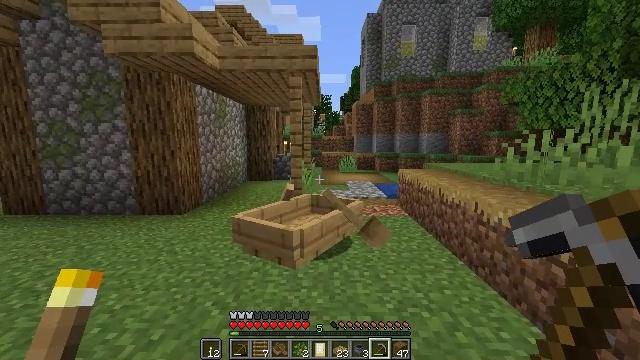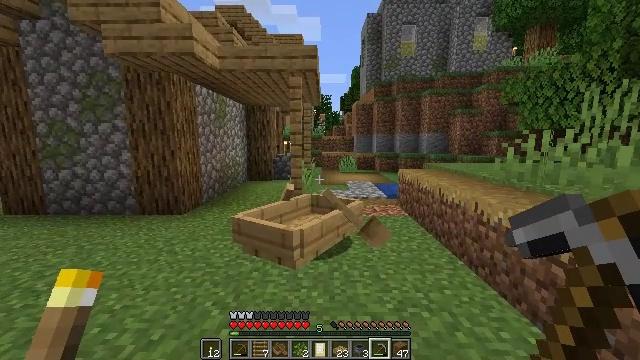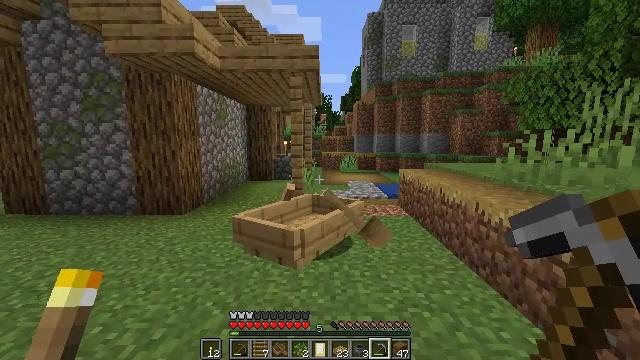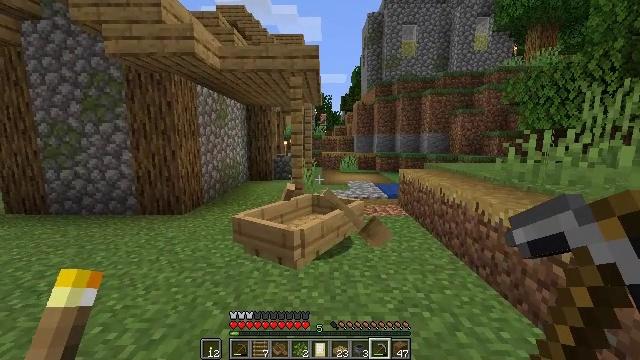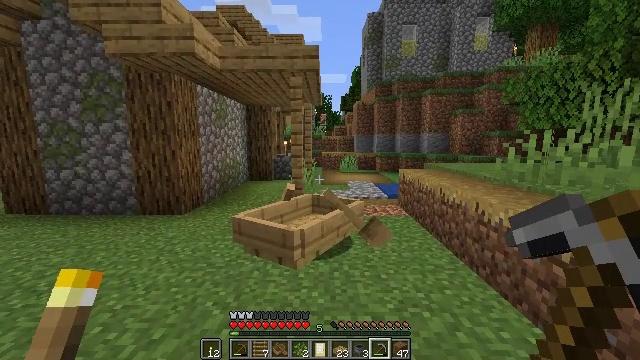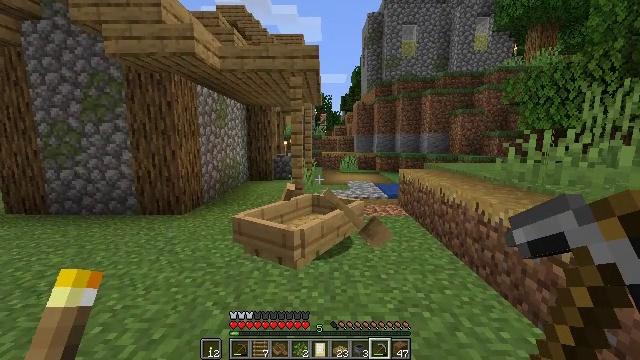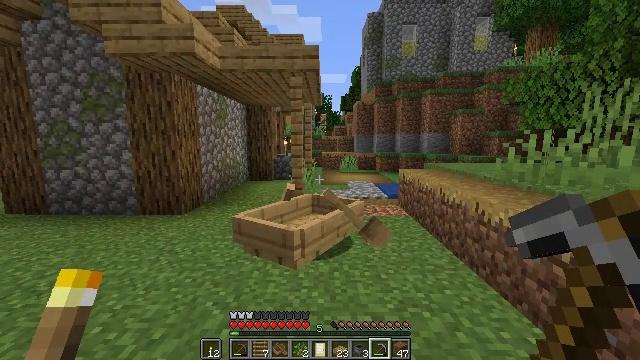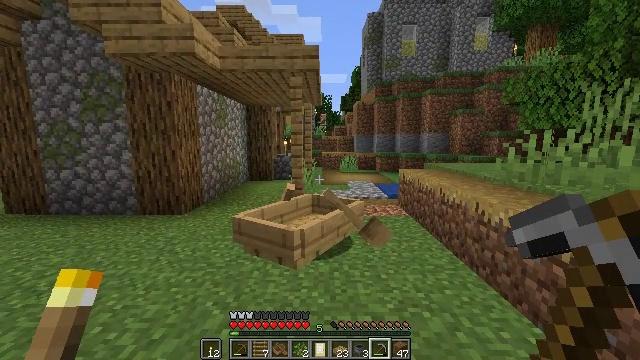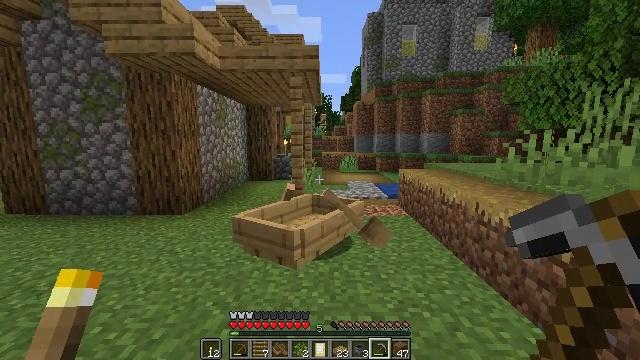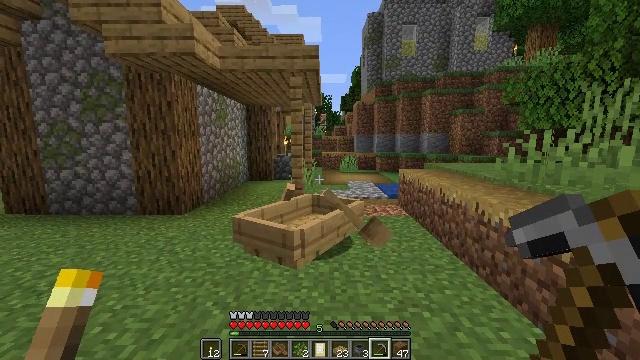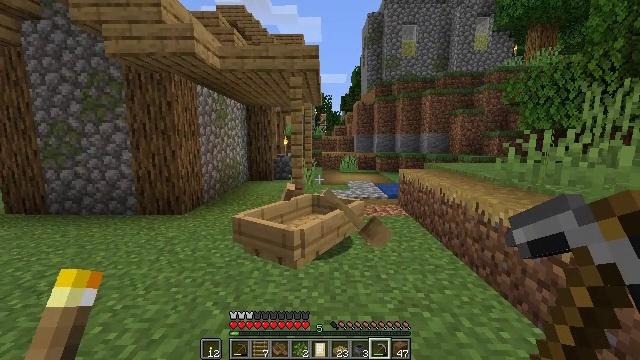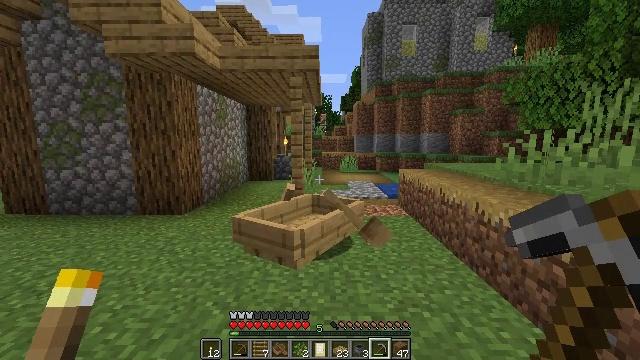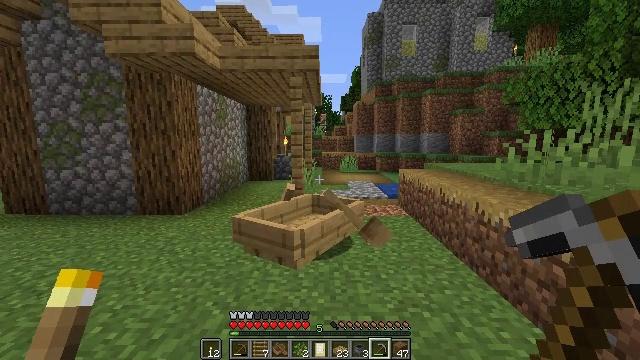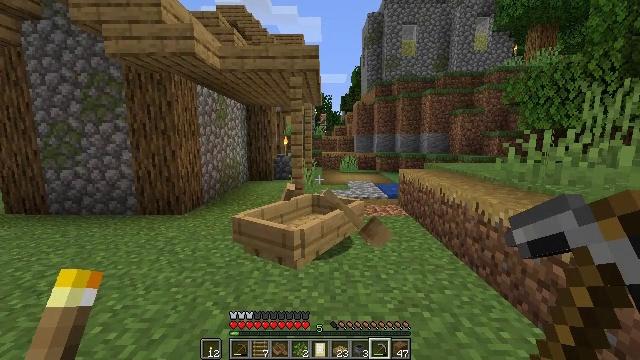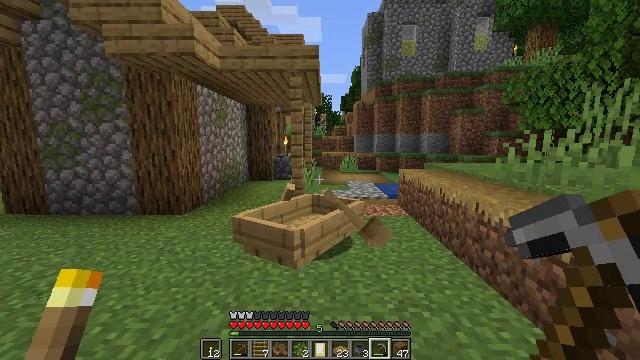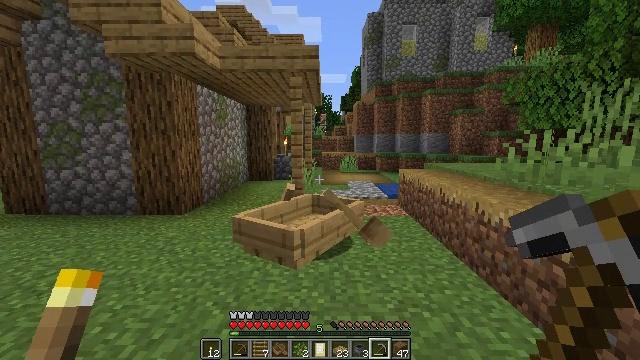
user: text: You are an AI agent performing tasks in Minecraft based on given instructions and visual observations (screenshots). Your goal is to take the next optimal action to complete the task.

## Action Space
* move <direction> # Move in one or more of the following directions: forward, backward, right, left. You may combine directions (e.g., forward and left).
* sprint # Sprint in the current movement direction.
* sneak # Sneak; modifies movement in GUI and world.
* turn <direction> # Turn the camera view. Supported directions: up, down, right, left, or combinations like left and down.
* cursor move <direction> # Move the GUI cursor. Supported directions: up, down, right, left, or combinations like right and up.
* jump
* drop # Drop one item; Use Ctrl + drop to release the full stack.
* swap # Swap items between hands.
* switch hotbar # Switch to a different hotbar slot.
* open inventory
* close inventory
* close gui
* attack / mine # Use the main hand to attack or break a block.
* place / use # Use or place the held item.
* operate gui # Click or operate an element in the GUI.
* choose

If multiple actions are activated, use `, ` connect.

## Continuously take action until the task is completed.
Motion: motion action
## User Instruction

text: Mine the cauldron block.
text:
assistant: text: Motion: no_op
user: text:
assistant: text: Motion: no_op
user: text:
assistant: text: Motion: no_op
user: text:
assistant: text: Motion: no_op
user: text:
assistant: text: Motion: no_op
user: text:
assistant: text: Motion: no_op
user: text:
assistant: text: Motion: no_op
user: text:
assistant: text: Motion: no_op
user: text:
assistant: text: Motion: no_op
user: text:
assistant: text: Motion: no_op
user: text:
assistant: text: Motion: no_op
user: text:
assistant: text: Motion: no_op
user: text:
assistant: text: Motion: no_op
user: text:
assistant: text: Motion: no_op
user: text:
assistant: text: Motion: no_op
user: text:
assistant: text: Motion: no_op
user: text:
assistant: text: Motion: no_op
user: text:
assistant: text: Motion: no_op
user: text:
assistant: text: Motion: no_op
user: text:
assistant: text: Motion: no_op
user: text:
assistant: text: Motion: no_op
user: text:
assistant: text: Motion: no_op
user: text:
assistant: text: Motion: no_op
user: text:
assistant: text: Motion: no_op
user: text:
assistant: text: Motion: no_op
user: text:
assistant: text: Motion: no_op
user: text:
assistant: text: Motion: no_op
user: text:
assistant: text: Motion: no_op
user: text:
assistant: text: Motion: no_op
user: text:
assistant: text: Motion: no_op